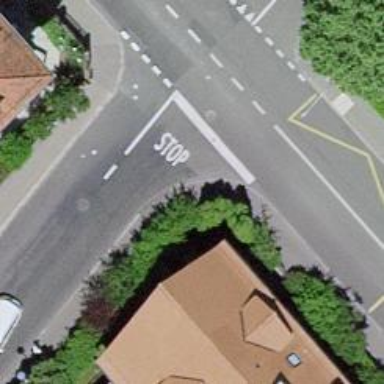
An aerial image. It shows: Kerb barrier.